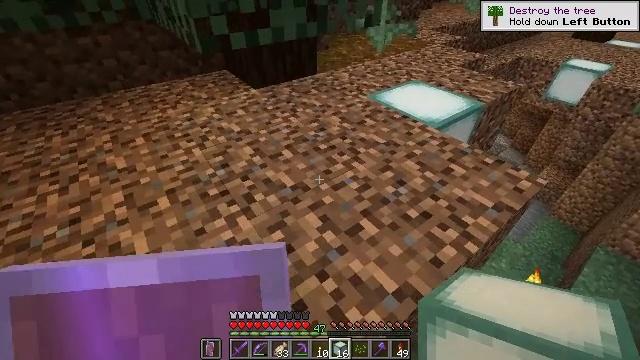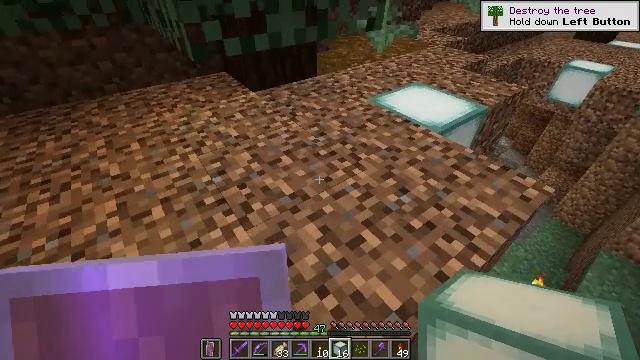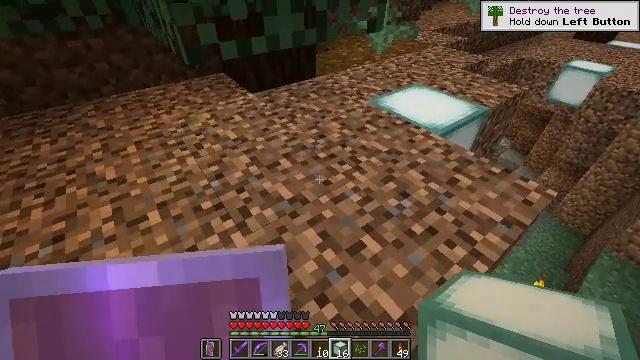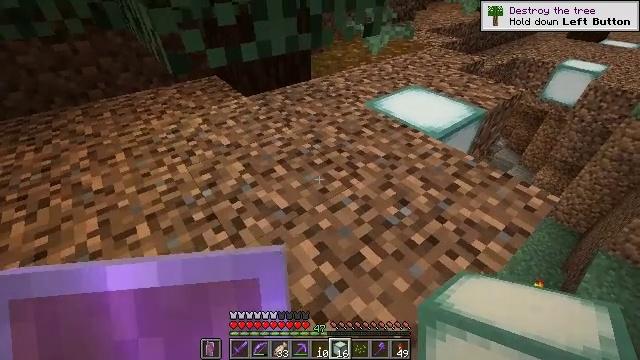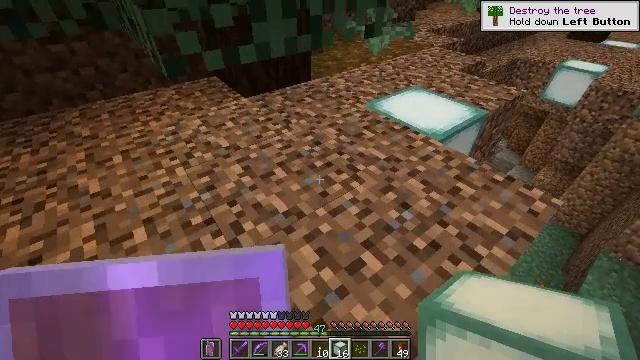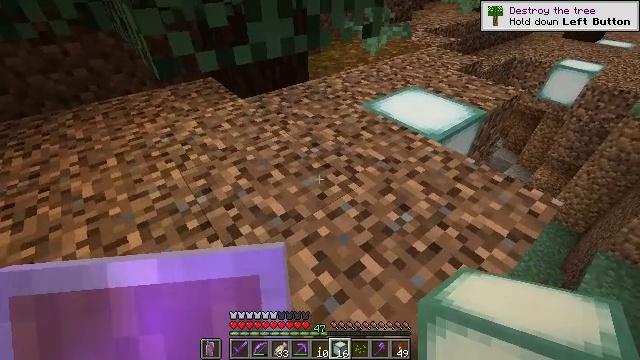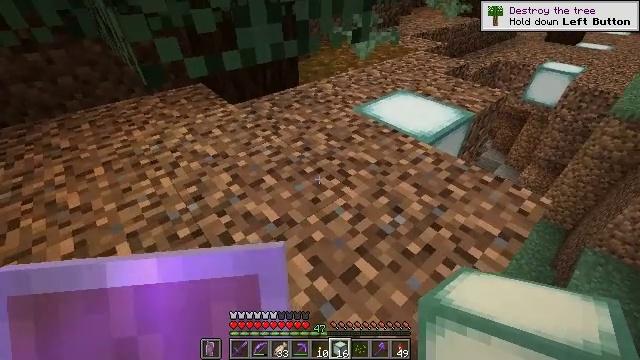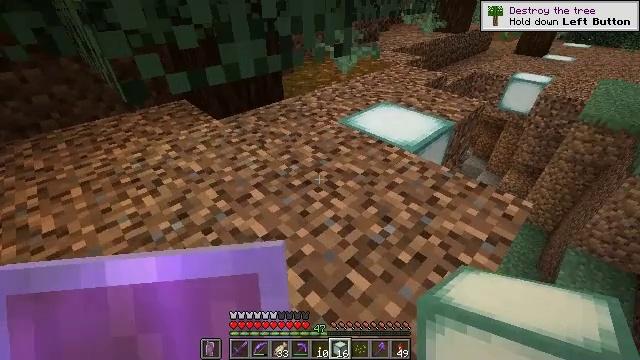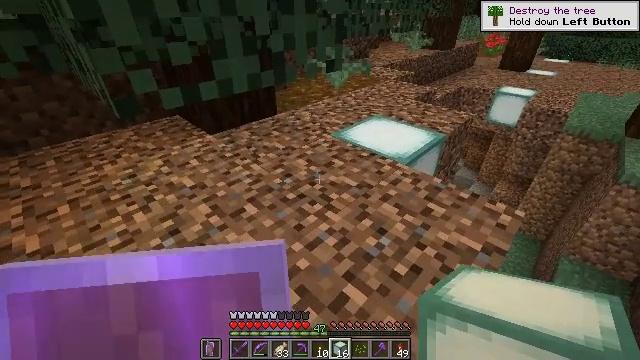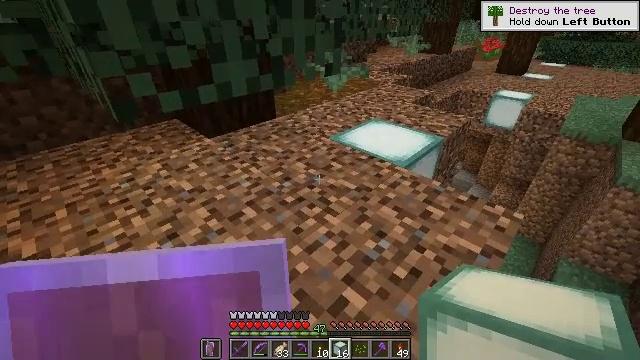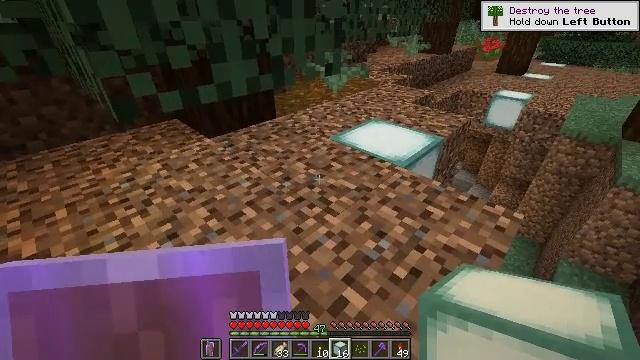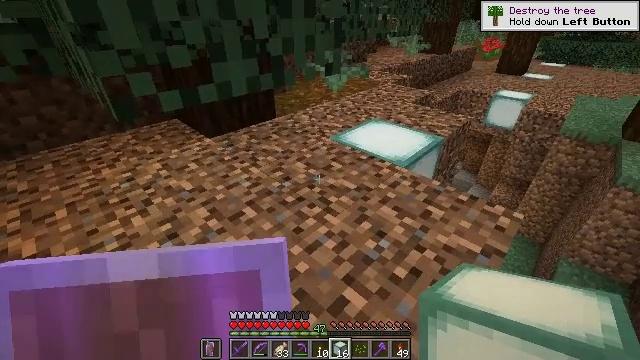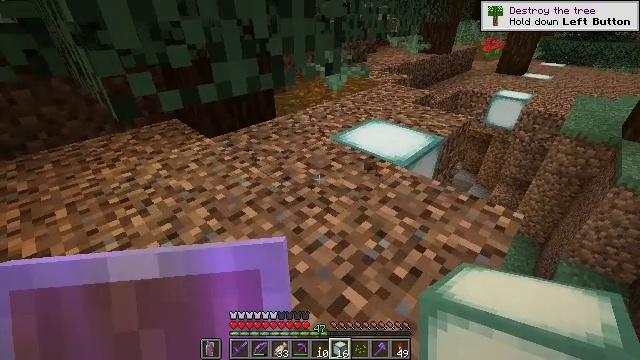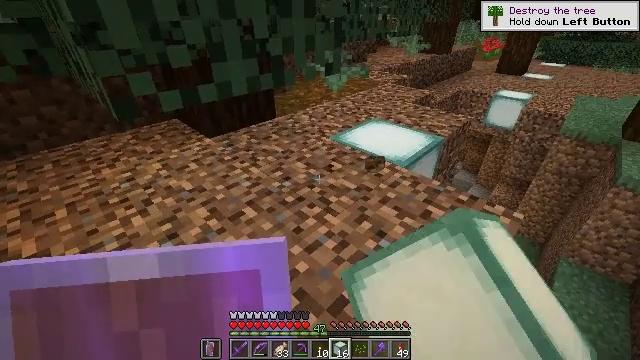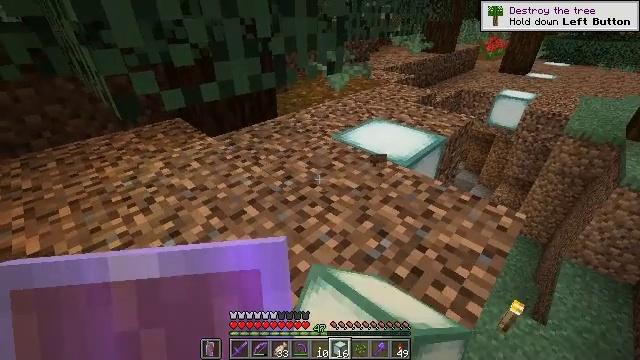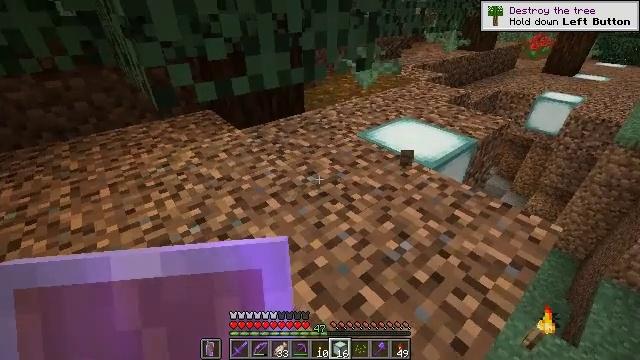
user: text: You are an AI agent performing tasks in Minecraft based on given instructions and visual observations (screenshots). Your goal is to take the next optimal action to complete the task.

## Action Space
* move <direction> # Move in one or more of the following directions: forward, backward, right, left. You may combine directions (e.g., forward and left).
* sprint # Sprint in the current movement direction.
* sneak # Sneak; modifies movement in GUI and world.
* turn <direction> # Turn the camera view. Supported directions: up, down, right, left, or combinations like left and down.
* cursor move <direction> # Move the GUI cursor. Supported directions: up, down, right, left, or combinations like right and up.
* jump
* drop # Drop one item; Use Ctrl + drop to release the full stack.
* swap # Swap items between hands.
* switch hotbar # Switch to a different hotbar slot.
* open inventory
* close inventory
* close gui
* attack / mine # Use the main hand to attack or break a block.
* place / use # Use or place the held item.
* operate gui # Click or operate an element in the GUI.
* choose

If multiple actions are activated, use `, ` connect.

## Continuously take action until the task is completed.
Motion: motion action
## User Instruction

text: Collect coarse dirt blocks.
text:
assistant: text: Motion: move forward, sneak
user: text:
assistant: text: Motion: move forward, sneak
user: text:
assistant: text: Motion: move forward, sneak, turn right
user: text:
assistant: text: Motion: sneak
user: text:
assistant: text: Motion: sneak
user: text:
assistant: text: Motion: sneak, turn right
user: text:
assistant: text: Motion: sneak, turn right and up
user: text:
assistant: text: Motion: sneak, turn right and up
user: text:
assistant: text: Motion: sneak
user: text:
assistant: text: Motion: sneak
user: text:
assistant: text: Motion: sneak
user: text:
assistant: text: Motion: sneak, attack / mine
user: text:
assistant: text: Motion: sneak, attack / mine
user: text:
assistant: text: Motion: sneak
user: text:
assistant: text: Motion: sneak, turn left
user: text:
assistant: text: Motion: sneak, turn left and down
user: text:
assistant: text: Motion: sneak, turn left and down
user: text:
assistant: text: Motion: sneak, turn left and down
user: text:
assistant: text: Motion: sneak
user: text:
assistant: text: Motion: sneak
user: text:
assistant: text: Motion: sneak
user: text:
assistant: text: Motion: sneak
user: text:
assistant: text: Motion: sneak
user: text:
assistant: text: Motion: sneak
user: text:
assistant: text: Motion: sneak
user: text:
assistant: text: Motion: sneak
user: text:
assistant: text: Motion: sneak
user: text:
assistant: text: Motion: sneak, attack / mine
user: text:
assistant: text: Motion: sneak, attack / mine
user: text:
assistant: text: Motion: sneak, attack / mine